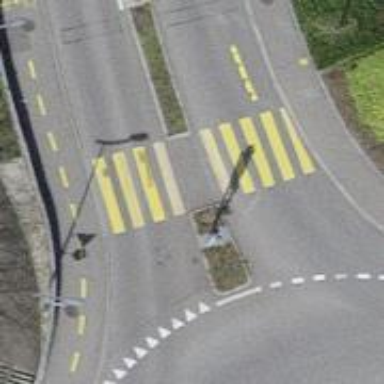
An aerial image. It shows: Marked road crossing with pedestrian island.